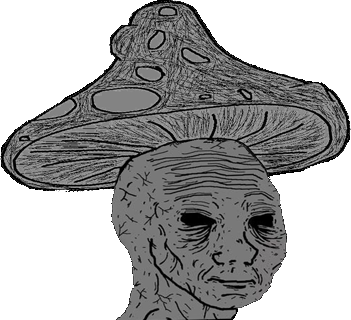
Label: 5_Shroomjak